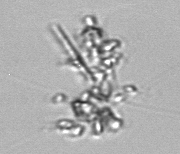
Label: Chaetoceros_didymus_TAG_external_flagellate